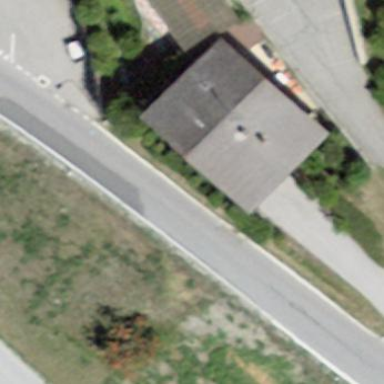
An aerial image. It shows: Simple and straightforward house.